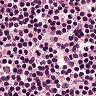
Metastatic tissue present: no